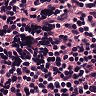
Metastatic tissue present: no